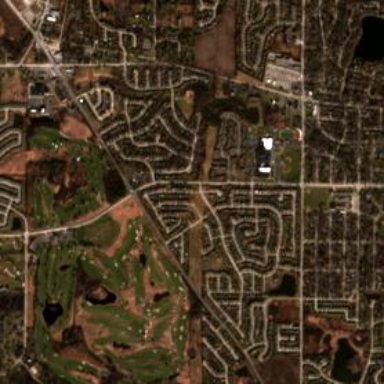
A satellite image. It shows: Residential area consisting of single-family homes in subdivision.